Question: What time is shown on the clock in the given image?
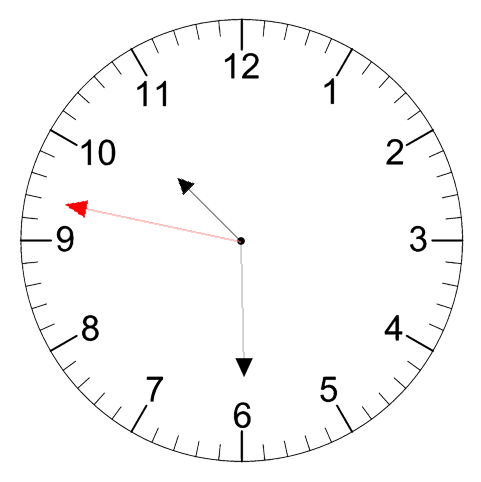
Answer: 10:29:47